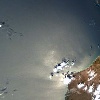
Label: water